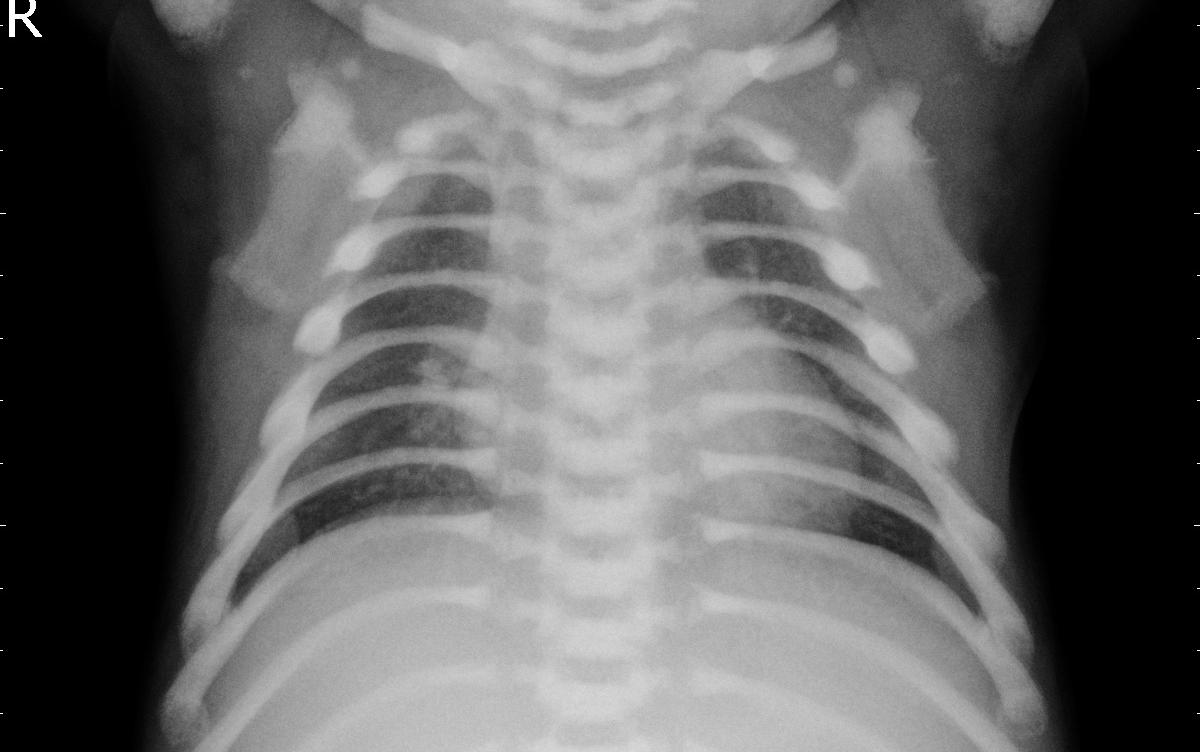
Diagnosis: PNEUMONIA